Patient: sex F, age 59
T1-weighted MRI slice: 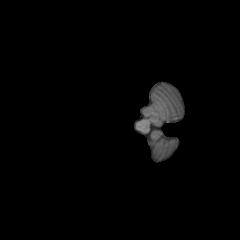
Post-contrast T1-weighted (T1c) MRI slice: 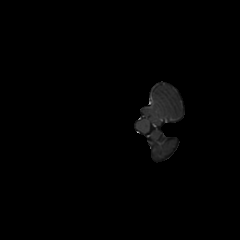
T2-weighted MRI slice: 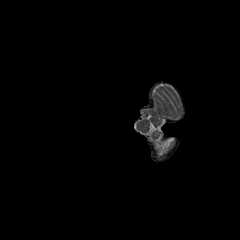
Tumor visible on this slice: no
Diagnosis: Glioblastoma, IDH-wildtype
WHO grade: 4